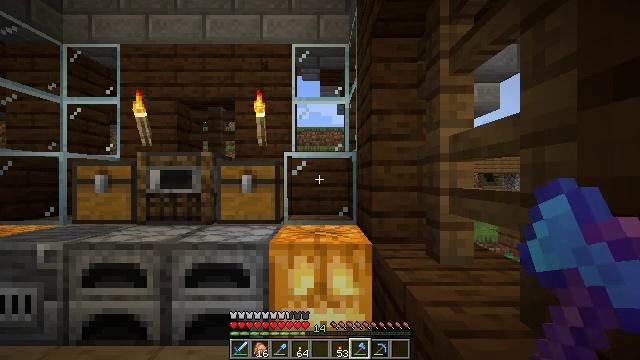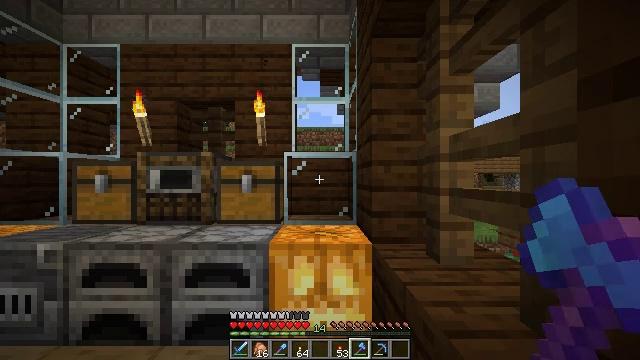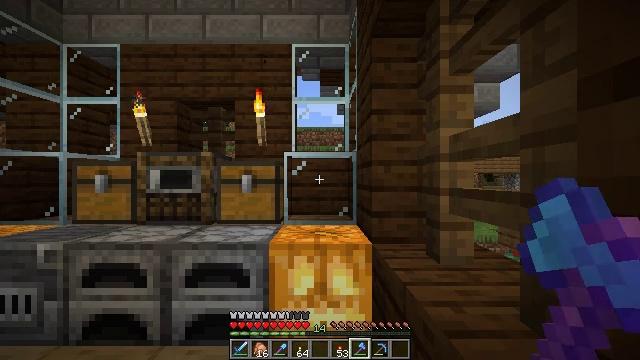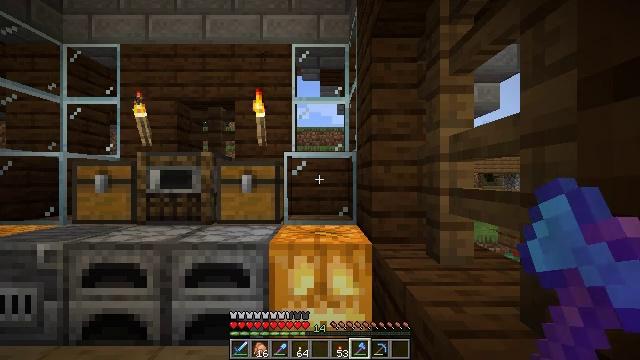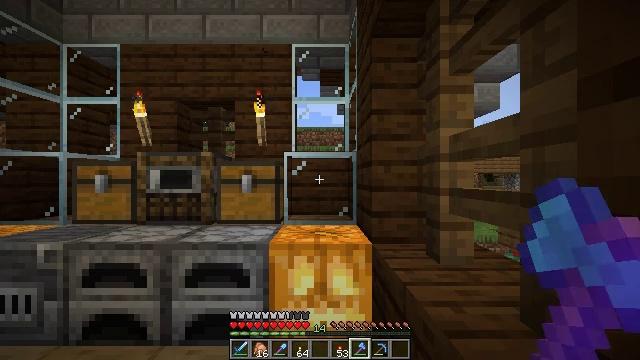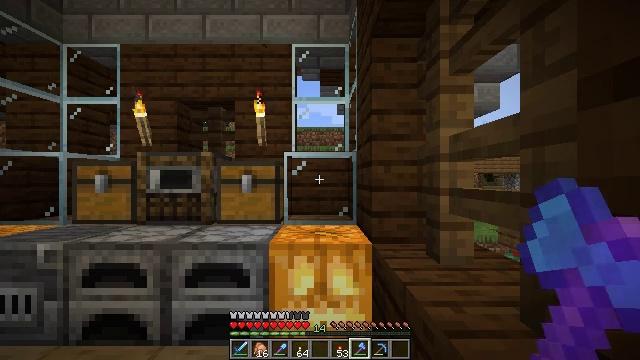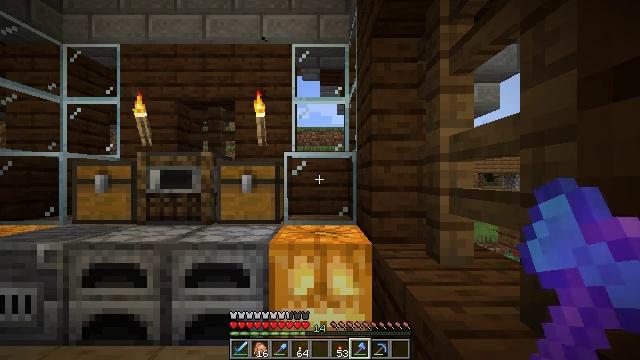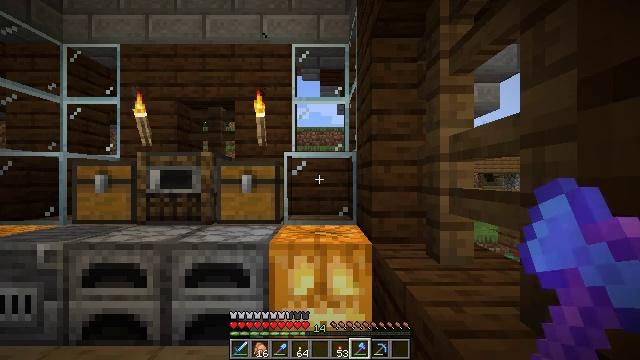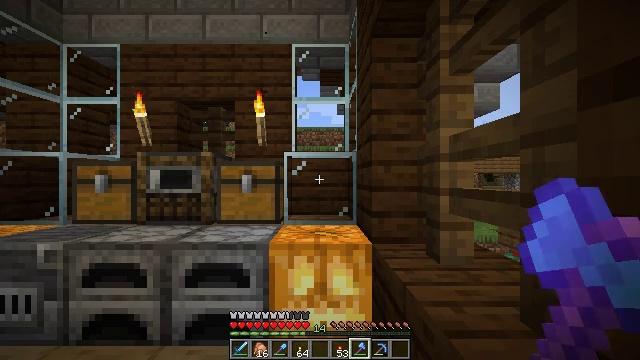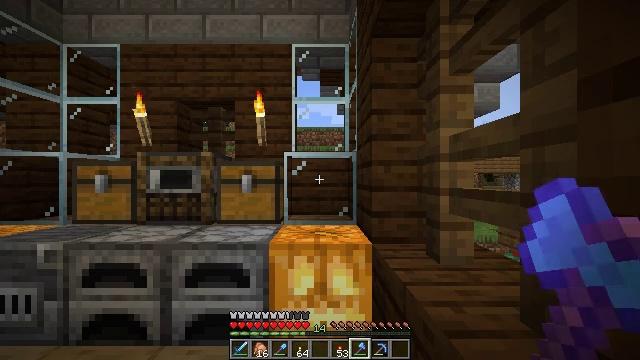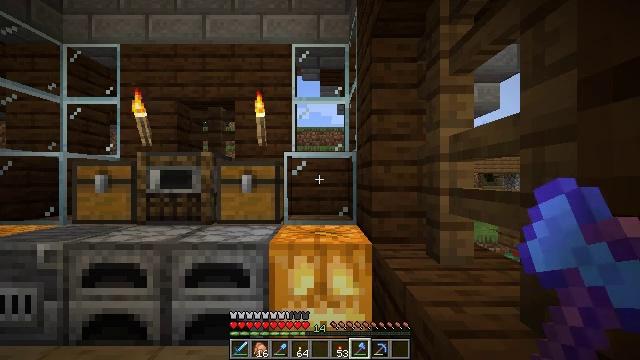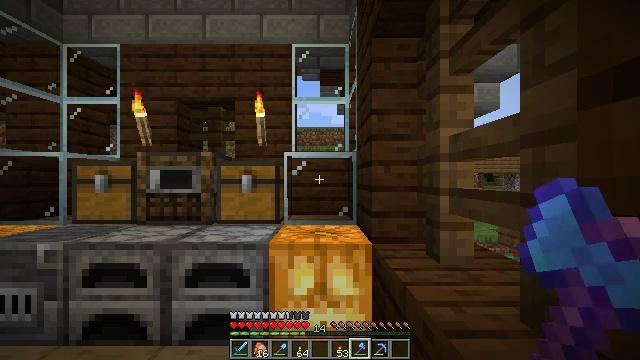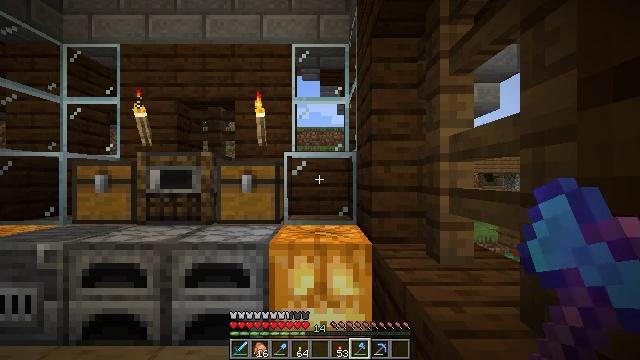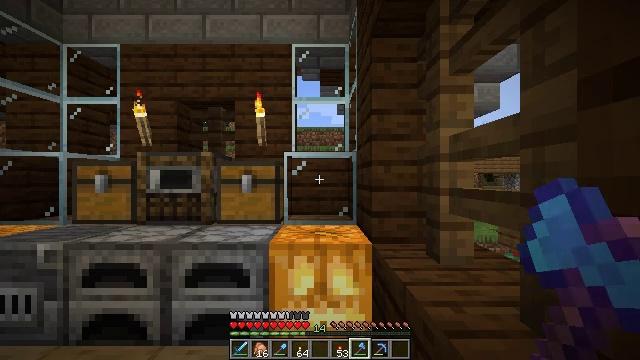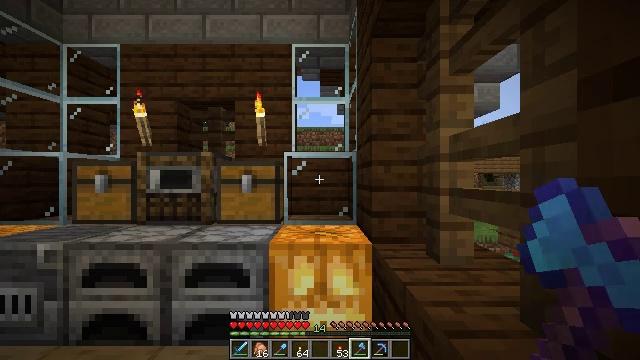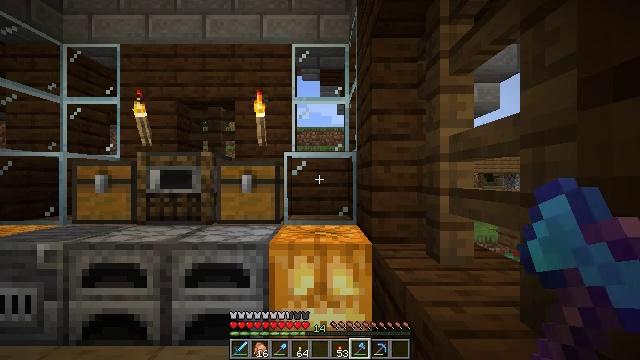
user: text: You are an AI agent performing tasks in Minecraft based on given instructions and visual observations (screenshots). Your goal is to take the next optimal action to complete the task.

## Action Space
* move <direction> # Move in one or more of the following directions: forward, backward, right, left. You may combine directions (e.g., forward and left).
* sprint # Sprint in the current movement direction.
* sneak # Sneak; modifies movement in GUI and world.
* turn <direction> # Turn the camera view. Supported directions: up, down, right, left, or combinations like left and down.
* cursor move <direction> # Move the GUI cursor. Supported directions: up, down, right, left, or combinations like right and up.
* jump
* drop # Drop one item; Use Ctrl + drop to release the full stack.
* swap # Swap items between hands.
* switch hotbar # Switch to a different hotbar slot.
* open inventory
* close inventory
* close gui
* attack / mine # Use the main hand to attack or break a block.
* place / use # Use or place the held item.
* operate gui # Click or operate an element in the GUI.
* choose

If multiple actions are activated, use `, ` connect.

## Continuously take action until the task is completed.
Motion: motion action
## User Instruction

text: Mix brown dye with wool to craft a brown bed.
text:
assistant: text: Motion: no_op
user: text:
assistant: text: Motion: no_op
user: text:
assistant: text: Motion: no_op
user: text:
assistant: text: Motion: no_op
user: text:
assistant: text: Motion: no_op
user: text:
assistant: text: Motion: no_op
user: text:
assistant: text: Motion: no_op
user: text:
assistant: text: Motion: no_op
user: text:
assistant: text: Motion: no_op
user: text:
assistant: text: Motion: no_op
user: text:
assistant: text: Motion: no_op
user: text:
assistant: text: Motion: no_op
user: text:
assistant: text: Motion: no_op
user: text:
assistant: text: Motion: no_op
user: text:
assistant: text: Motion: no_op
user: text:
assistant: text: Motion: no_op
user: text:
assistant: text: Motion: no_op
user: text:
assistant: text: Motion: no_op
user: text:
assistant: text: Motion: no_op
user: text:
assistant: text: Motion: no_op
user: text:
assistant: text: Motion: no_op
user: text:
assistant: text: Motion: no_op
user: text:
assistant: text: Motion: no_op
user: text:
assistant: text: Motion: no_op
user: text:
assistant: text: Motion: no_op
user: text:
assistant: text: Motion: no_op
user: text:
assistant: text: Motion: no_op
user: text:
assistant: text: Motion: no_op
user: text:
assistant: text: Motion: no_op
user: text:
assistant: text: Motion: no_op